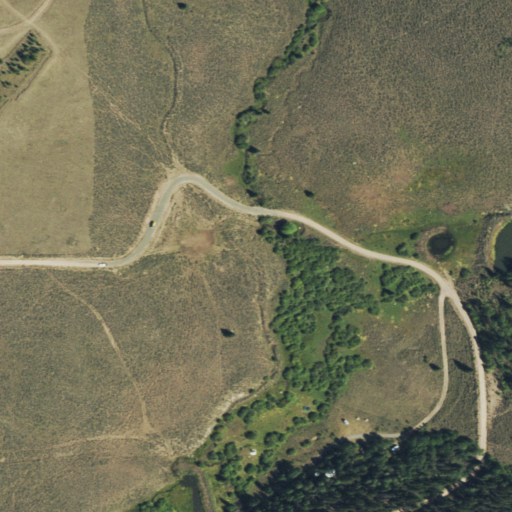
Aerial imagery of valley in Colorado named Cardwell Draw containing shrub, woody wetlands, deciduous forest, evergreen forest, and grassland